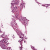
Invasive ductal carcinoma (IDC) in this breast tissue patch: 1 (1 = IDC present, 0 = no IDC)